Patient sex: F
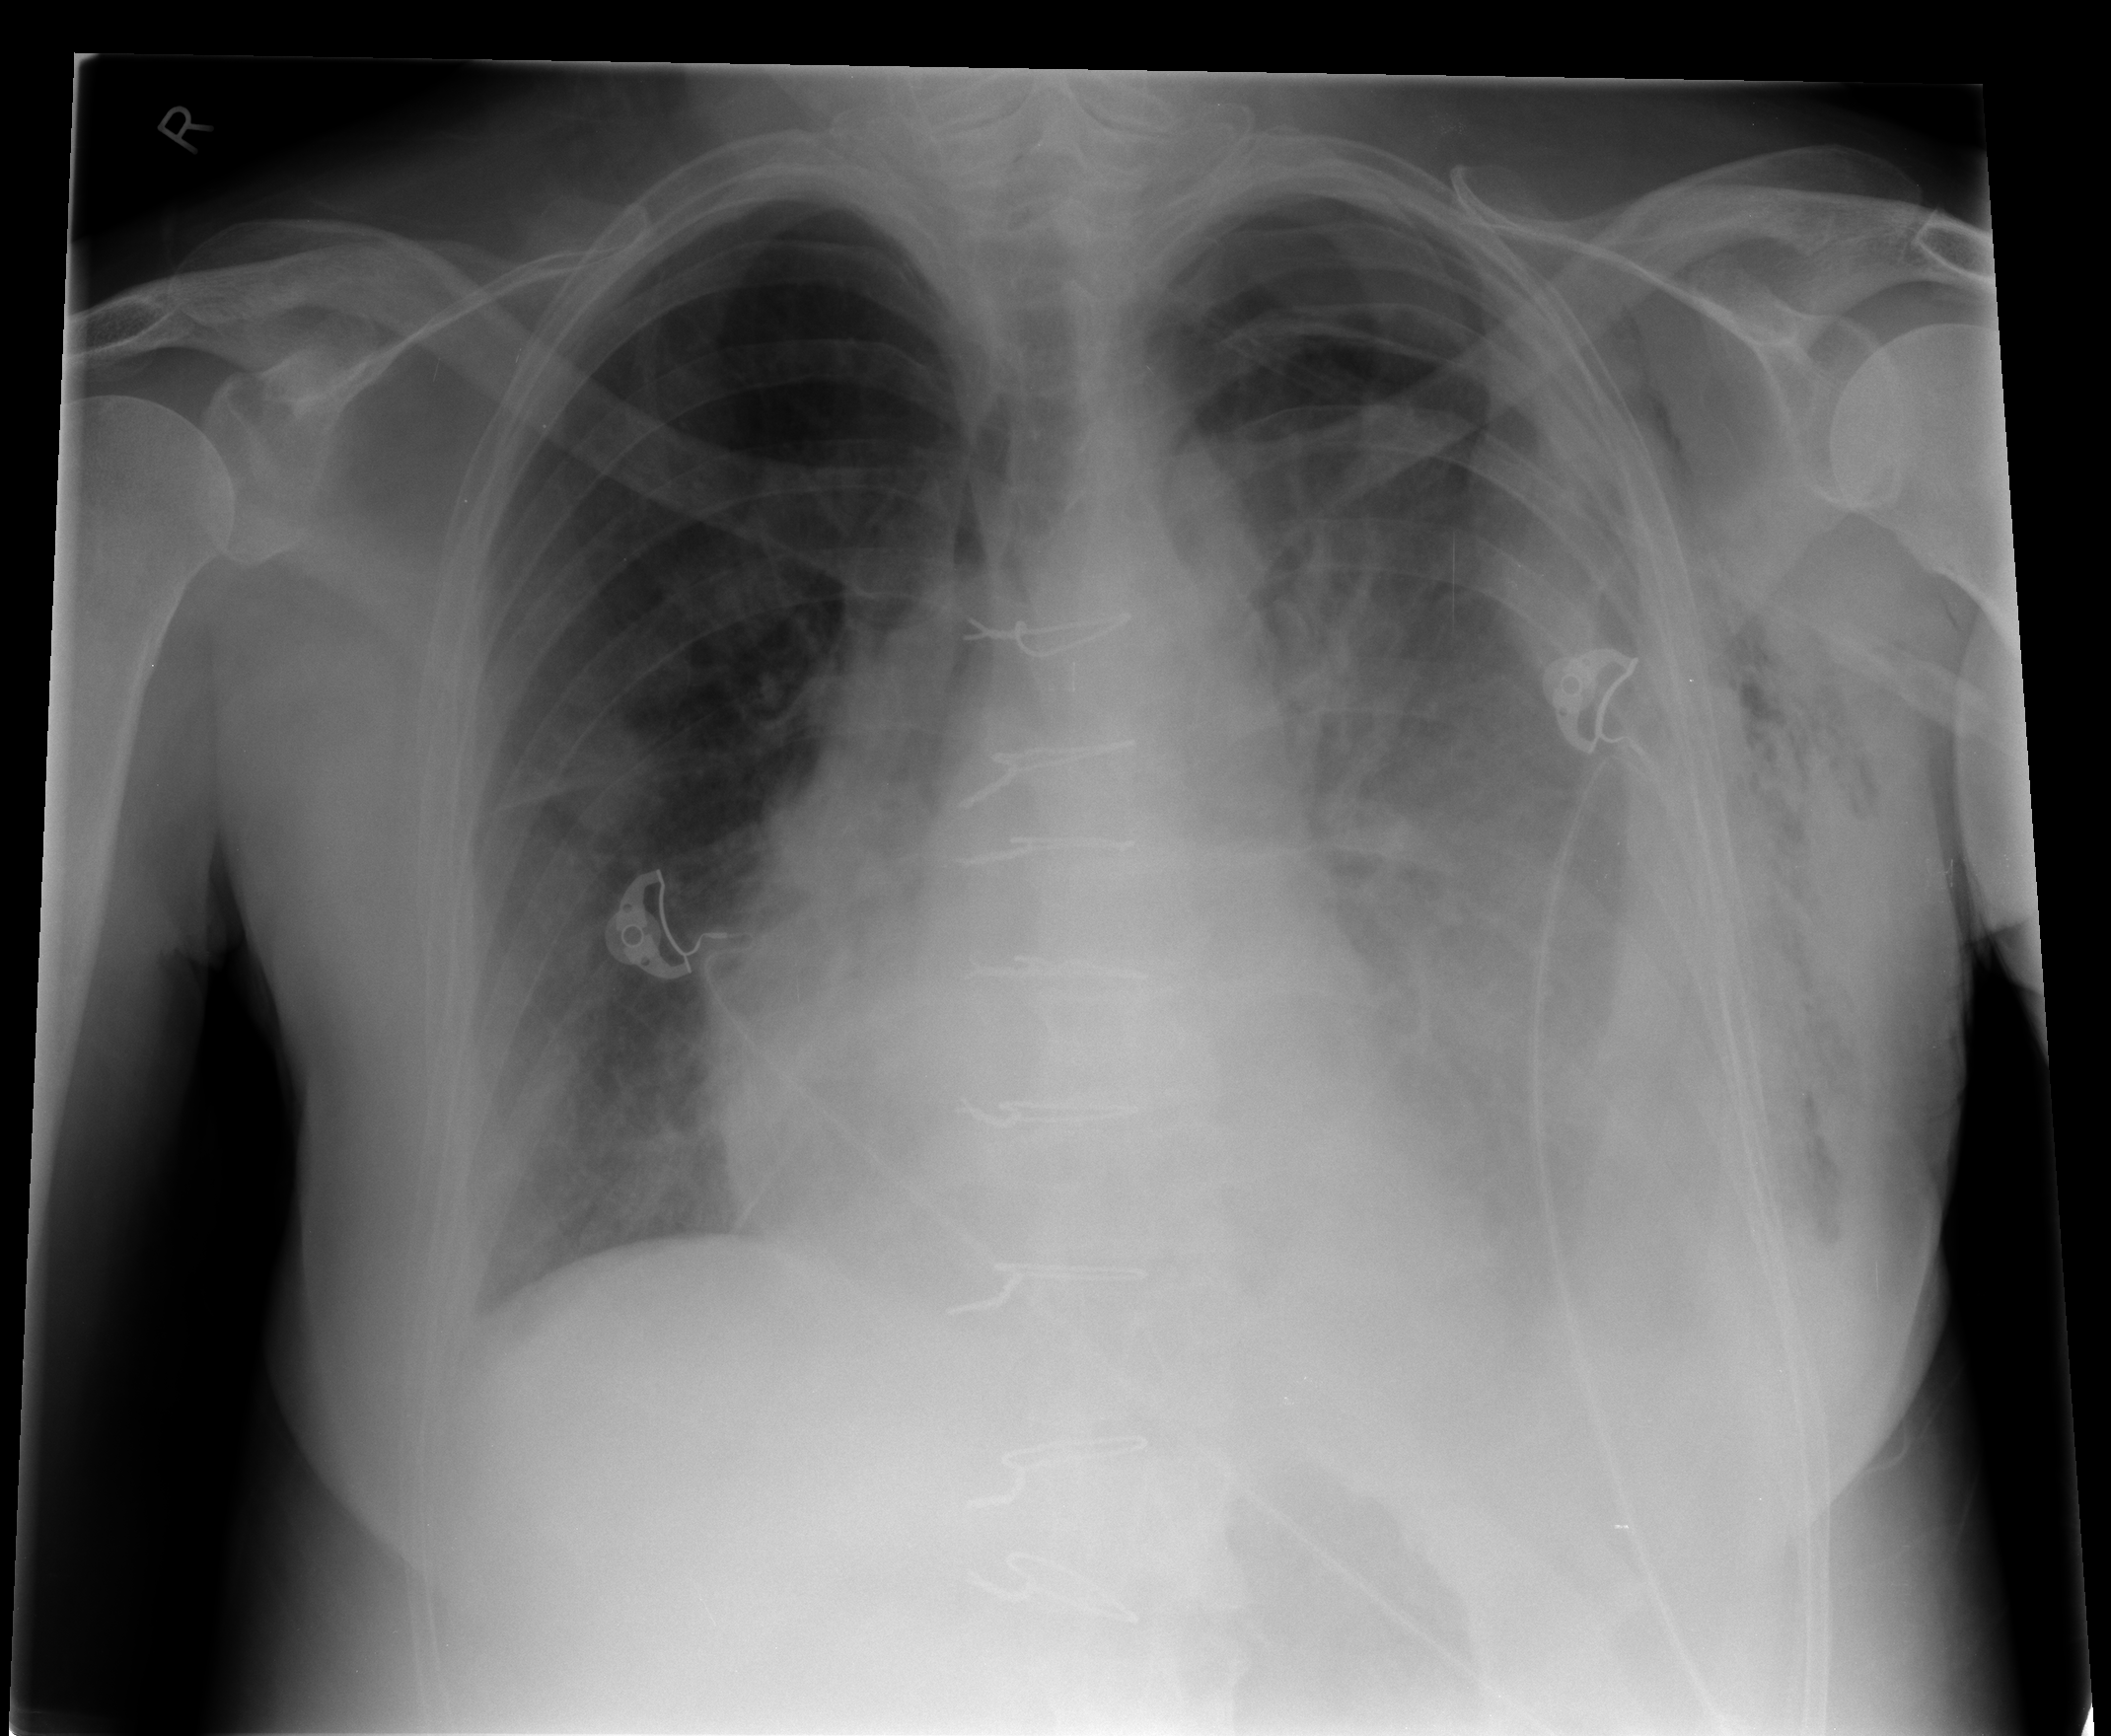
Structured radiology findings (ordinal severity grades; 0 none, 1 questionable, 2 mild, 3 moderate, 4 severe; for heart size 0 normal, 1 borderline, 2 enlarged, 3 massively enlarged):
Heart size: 2
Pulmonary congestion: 2
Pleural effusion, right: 1
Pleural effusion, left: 3
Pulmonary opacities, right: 0
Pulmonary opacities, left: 0
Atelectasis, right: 1
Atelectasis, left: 2